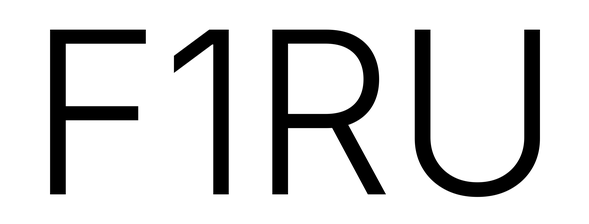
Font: Inter_Light